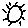
Label: sun